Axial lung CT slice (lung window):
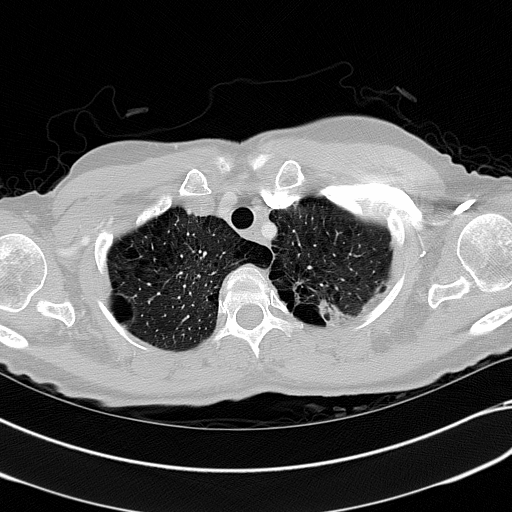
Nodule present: no